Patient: sex M, age 85
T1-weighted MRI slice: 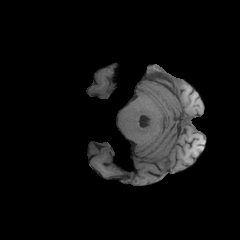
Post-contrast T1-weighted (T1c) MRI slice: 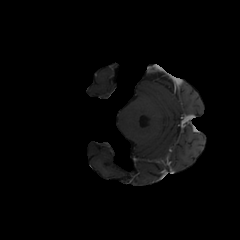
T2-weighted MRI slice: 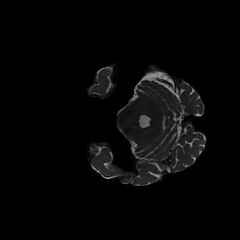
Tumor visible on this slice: no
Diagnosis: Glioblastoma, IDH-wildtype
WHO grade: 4